Aerial crown-view tile of a tropical tree (Barro Colorado Island, Panama), acquired 20250217:
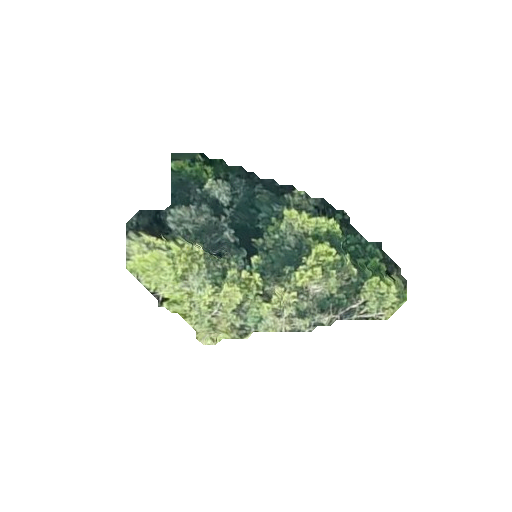
Species: Terminalia oblonga
GBIF accepted scientific name: Terminalia oblonga
Crown area: 50.495 m²